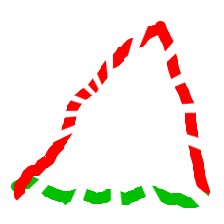
Shape: triangle